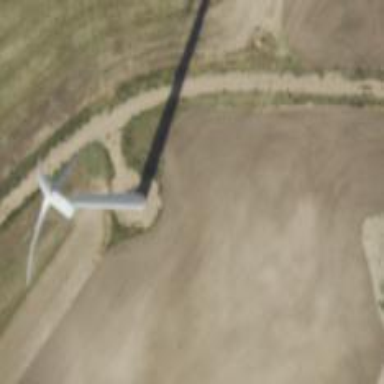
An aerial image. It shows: Wind generator powered by horizontal-axis wind turbine.